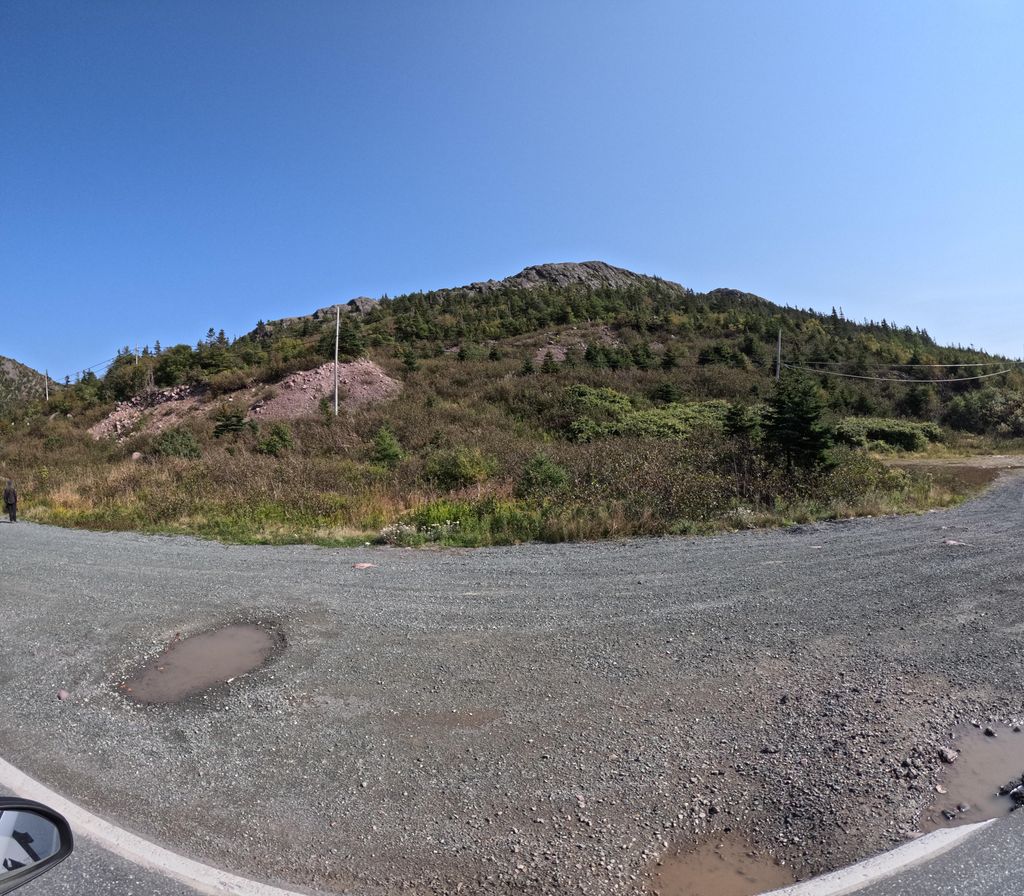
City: st_johns